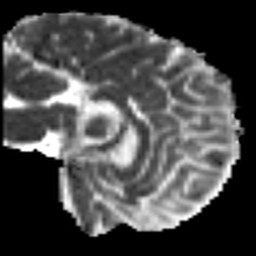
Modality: MD
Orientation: sagittal
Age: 48
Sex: male
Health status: ill
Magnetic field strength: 3 T
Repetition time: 9 s
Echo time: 0.093 s